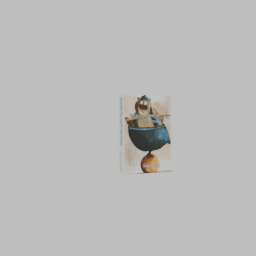
Label: tools